Question: Does Excel VBA allow looping for index values belonging to some given set?
For example, is can we do something like
'''
Sub testloop()
k = 1
For j in {30042, <PHONE>, <PHONE>}
Range("A" & k).Select
With Selection.Interior
.Color = j
End With
k = k + 1
Next j
End Sub
'''
Right now I am using Arrays to accomplish the same
'''
Sub testloop()
Dim IndexArray(3) As Variant
For k = 1 To 3
IndexArray(k) = Int((<PHONE> + 1) * Rnd + 39000)
Next k
For j = 1 To UBound(IndexArray)
Range("A" & j).Select
With Selection.Interior
.Color = IndexArray(j)
End With
Next j
End Sub
'''
So this produces colors in cells A1, A2, and A3 based on the random integer values stored in the set IndexArray. Is there a better way to loop to some set of Index values rather than storing them in Arrays?
Following Simoco's solution, I did this:
'''
Sub testloop()
Dim IndexArray(2) As Variant
For k = 0 To 2
IndexArray(k) = Int((<PHONE> + 1) * Rnd + 39000)
Next k
kk = 70
For j = 0 To UBound(IndexArray)
Range("A" & kk).Select
With Selection.Interior
.Color = IndexArray(j)
End With
kk = kk + 1
Next j
For Each j In IndexArray
Range("A" & kk).Select
With Selection.Interior
.Color = j
End With
kk = kk + 1
Next j
End Sub
'''
and it works perfectly!!

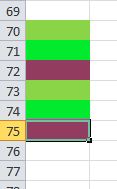
Answer: You can use something like this:
'''
Sub testloop()
k = 1
For Each j In Array(30042, <PHONE>, <PHONE>)
Range("A" & k).Select
With Selection.Interior
.Color = j
End With
k = k + 1
Next j
End Sub
'''